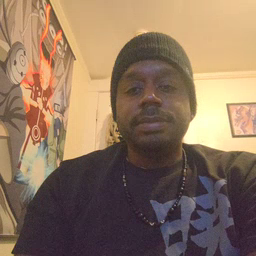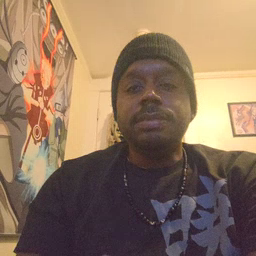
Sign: pen